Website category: sports
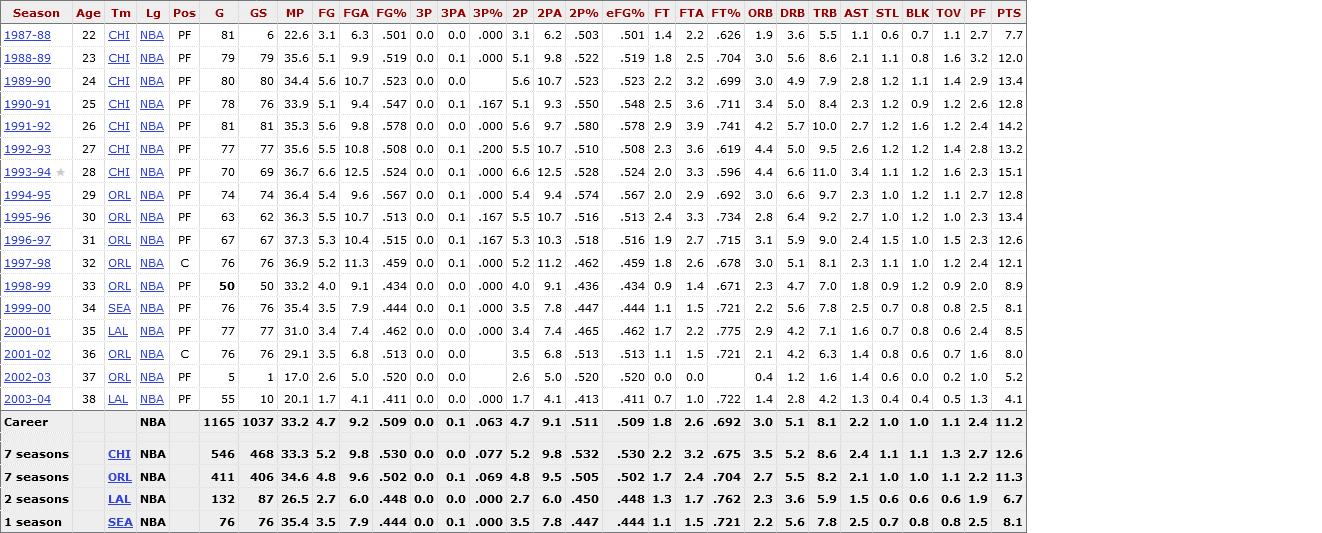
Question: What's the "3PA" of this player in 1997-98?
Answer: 0.1

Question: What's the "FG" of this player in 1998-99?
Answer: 4.0

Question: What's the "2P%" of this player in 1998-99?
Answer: .436

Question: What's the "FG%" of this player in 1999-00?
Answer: .444

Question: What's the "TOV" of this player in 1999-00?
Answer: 0.8

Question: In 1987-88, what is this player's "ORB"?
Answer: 1.9

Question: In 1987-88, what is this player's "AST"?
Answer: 1.1

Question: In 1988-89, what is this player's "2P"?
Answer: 5.1

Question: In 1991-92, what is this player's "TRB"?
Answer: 10.0

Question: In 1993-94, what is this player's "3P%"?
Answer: .000

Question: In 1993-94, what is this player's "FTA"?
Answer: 3.3

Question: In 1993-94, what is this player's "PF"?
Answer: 2.3

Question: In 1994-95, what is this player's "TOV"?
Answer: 1.1

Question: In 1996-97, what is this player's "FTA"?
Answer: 2.7

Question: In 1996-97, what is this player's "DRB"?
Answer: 5.9

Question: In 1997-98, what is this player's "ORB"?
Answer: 3.0

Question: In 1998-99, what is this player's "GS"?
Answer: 50

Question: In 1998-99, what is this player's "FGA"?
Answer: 9.1

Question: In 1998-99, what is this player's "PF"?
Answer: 2.0

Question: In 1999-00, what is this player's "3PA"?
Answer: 0.1

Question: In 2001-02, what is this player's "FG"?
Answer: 3.5

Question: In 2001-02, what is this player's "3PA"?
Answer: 0.0

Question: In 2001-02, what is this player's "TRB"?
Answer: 6.3

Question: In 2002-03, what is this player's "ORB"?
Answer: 0.4

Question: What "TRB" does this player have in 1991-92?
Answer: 10.0

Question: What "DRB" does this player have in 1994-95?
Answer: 6.6

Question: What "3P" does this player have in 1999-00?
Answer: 0.0

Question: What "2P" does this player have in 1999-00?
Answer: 3.5

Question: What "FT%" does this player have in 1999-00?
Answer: .721

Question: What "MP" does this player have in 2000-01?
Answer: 31.0

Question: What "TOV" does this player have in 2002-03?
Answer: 0.2

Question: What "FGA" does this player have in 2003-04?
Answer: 4.1

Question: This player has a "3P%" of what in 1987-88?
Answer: .000

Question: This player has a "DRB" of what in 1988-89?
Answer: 5.6

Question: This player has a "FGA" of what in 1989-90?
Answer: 10.7

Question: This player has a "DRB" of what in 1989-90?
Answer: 4.9

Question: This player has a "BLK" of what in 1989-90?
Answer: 1.1

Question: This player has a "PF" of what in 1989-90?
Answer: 2.9

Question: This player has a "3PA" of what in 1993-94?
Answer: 0.1

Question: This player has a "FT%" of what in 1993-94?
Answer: .596

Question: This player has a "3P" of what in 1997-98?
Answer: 0.0

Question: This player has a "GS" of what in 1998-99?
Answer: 50

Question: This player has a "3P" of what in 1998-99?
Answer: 0.0

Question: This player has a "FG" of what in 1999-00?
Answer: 3.5

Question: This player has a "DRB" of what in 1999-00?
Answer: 5.6

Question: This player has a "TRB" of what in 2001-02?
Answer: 6.3

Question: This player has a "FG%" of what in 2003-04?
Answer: .411

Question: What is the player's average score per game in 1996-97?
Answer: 12.6

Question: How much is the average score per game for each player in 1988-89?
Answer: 12.0

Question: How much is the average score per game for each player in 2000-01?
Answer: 8.5

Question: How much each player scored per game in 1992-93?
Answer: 13.2

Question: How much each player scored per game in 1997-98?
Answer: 12.1

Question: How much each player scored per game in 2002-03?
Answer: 5.2

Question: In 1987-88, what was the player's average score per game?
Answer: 7.7

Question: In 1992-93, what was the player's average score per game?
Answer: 13.2

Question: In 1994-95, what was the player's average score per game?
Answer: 12.8

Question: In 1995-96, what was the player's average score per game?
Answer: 13.4

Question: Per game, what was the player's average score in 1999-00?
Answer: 8.1

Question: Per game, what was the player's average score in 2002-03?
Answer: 5.2

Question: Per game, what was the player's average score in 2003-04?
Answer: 4.1